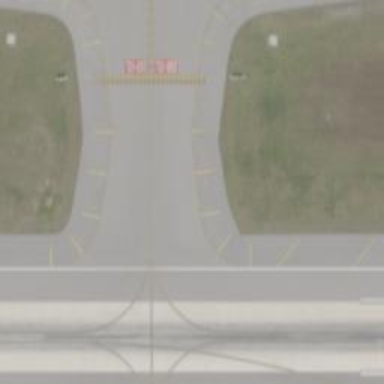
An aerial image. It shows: Image of taxiway at airport.